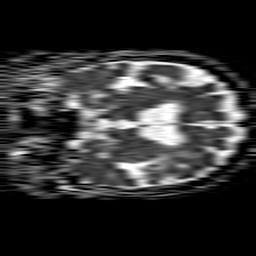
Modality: ADC
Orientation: coronal
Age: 76
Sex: female
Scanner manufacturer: philips
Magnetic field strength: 1.5 T
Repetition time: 4.6 s
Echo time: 0.08517 s